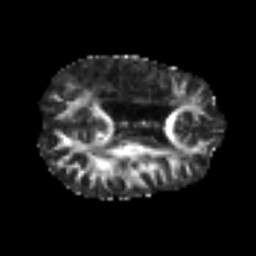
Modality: FA
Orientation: axial
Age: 41
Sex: male
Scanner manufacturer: siemens
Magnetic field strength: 3 T
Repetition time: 6.1 s
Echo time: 0.101 s